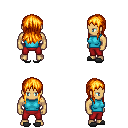
a pixel art fantasy rpg character, male body template, human, tanned skin, teal sleeveless shirt, red pants, light blonde unkempt hairstyle, gray slippers, four views (front, back, left, right), 2x2 character sprite sheet, small pixel art, hard edges, no anti-aliasing